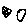
Label: smiley face